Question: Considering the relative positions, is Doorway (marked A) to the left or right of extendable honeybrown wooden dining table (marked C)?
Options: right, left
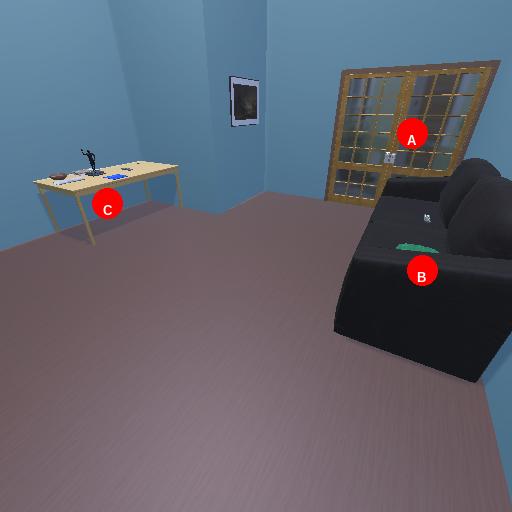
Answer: right